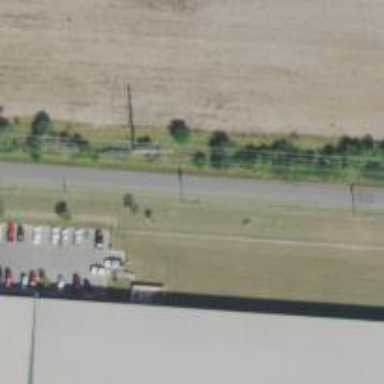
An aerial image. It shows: Power pole.